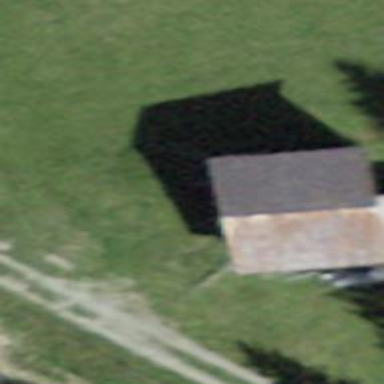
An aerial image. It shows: Shed.